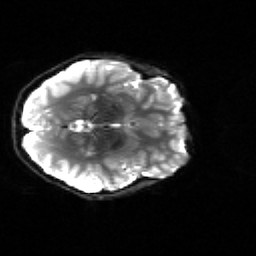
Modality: sbref
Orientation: axial
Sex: female
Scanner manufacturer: siemens
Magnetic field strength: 3 T
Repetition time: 5 s
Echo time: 0.071 s